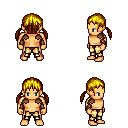
a pixel art fantasy rpg character, male body template, human, tanned skin, leather shoulder armor, gold greaves, blonde twin-tailed hairstyle, leather bracers, four views (front, back, left, right), 2x2 character sprite sheet, small pixel art, hard edges, no anti-aliasing